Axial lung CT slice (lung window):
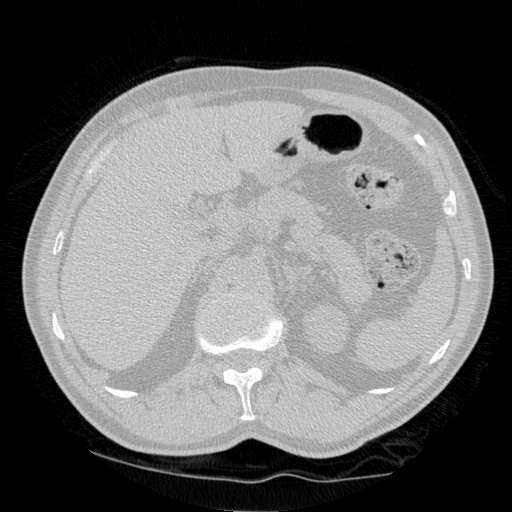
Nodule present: no